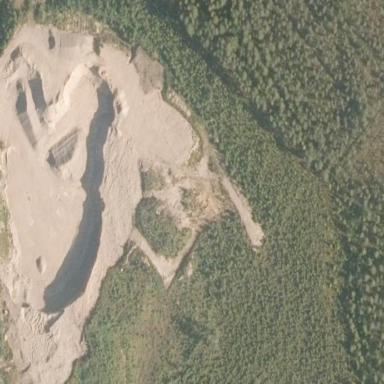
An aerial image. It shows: Quarry area.